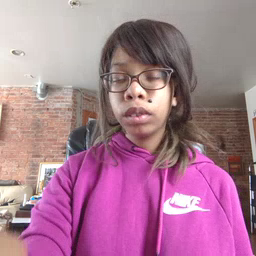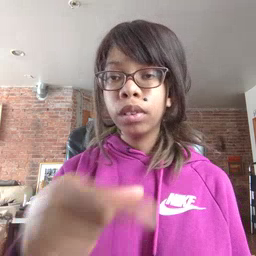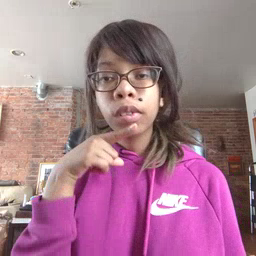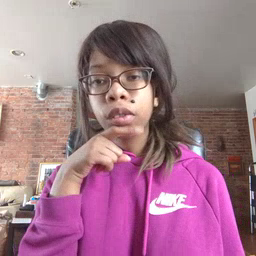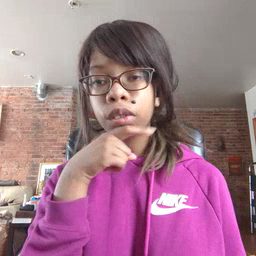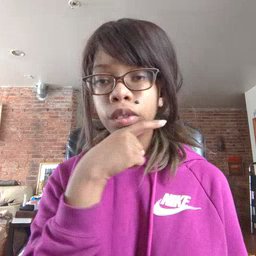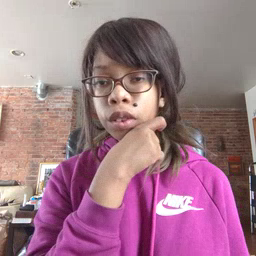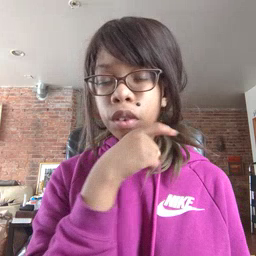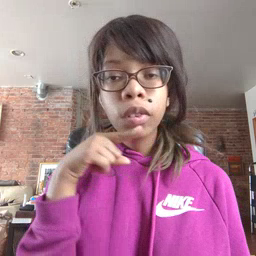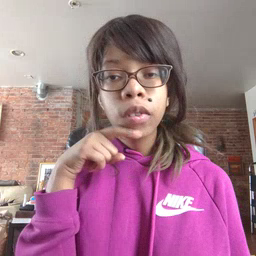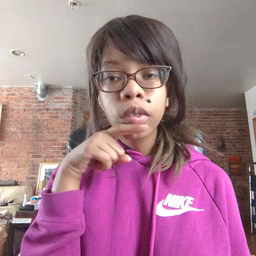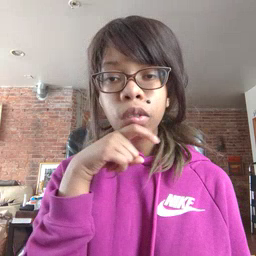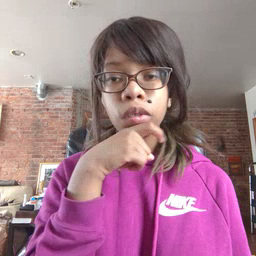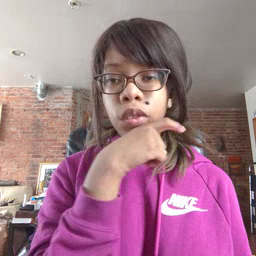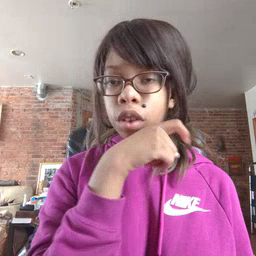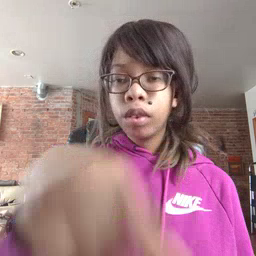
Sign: cereal